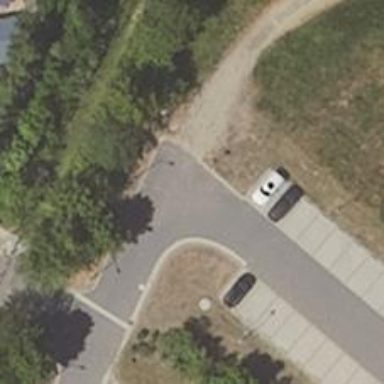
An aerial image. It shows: Road serving as parking aisle.